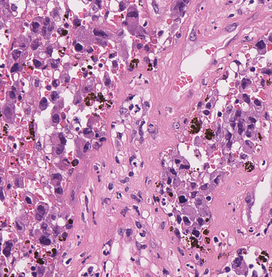
Tumor epithelial tissue: yes
Tumor-associated stroma tissue: yes
Normal tissue: no